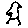
Label: bird